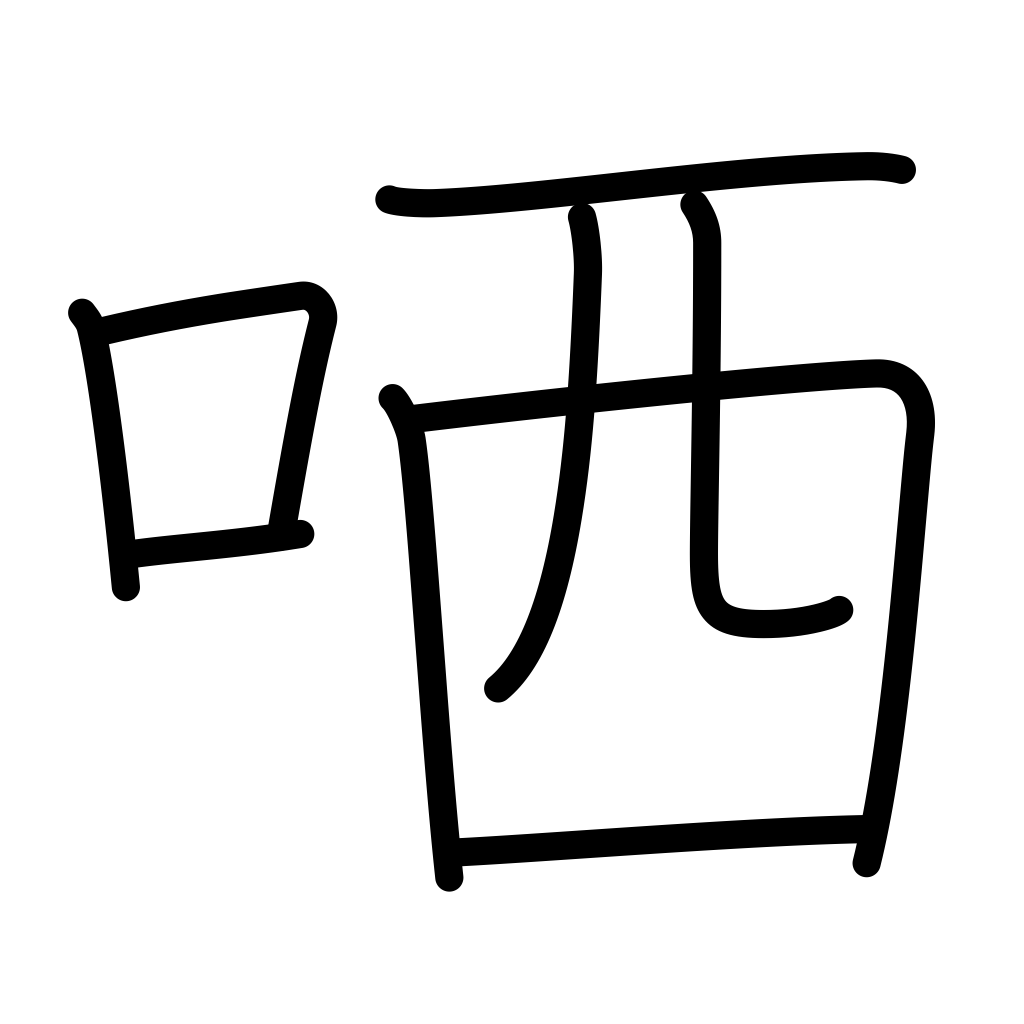
Meaning: derisive laugh, sneer